Question: I am trying to install Joomla! 3.2.1 on my system but the installation freezes half way through. I've downloaded and installed the Wamp Server 2.4 and wanted to locally install Joomla! 3.2.1, but the installation freezes and doesn't finish.

It stops short of finishing the installation during the "creating database tables" task: it just stays on this bit seemingly forever.
Increasing the max execution time in 'php.ini' and restarting the wamp didn't help.
My Wamp 2.4 uses:
- - -
How can I get the installer to go past this point?
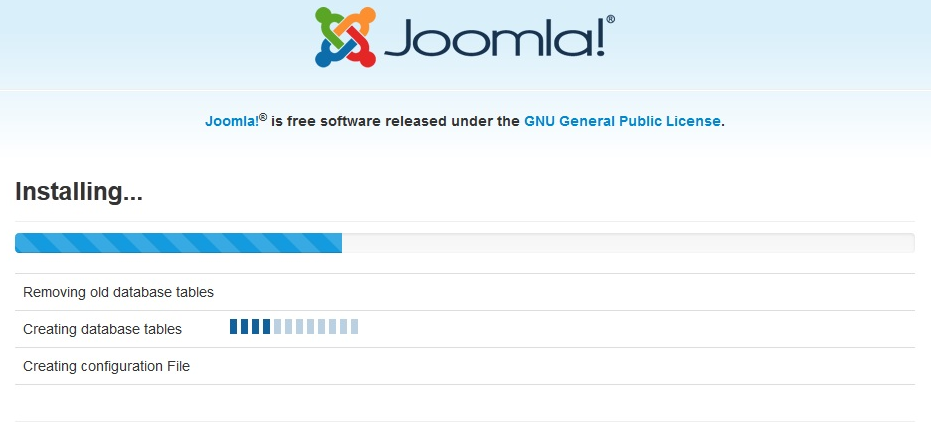
Answer: This problem occurring most usually at Joomla 3.x.
To solve this go to 'wamp\www\Your joomla folder\installation\sql\mysql' and open Joomla.sql file find the term
> "ENGINE=InnoDB"
and replace ALL with
> "ENGINE=MyIsam"
MyIsam is more supported and compatible with Joomla.